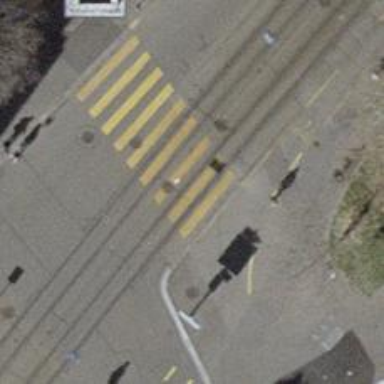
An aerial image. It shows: Tram crossing on the railway.